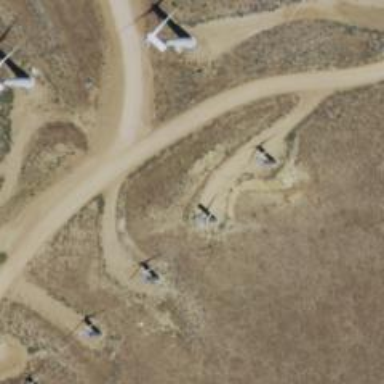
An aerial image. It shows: Wind power generator with wind turbines.